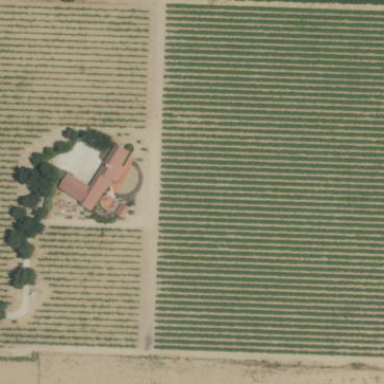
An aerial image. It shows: Vineyard.